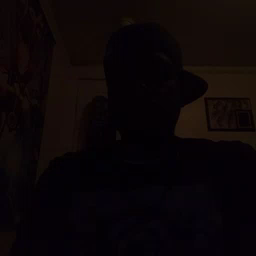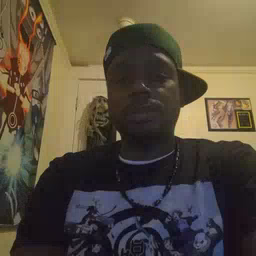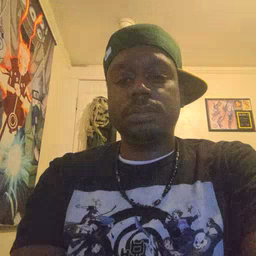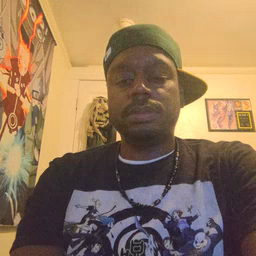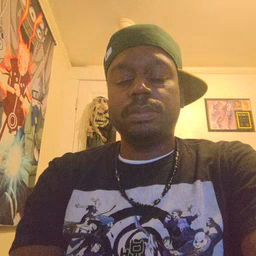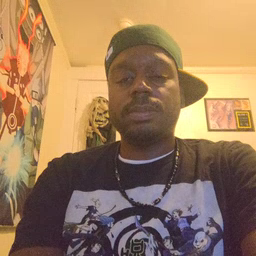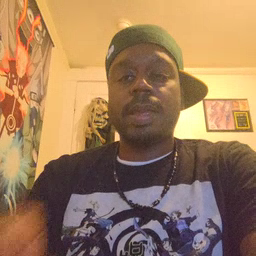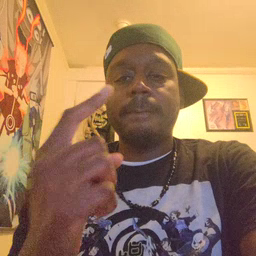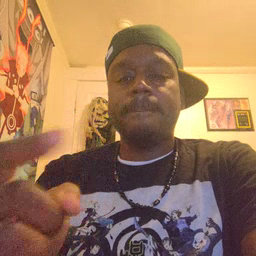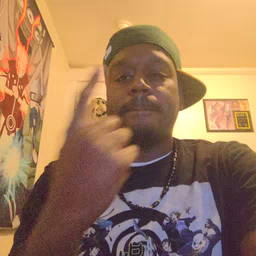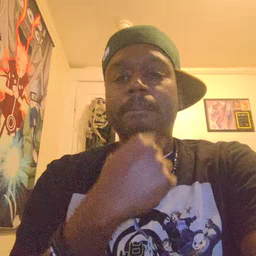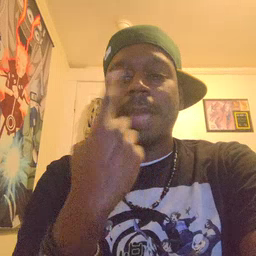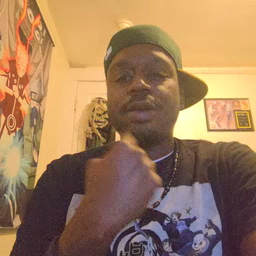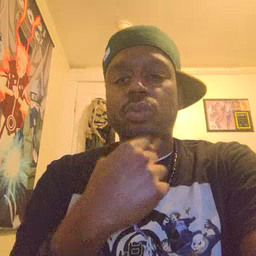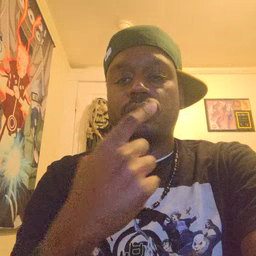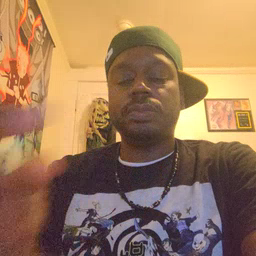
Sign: mouth